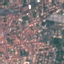
Label: Residential